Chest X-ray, AP view. Patient: 33 years old, sex M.
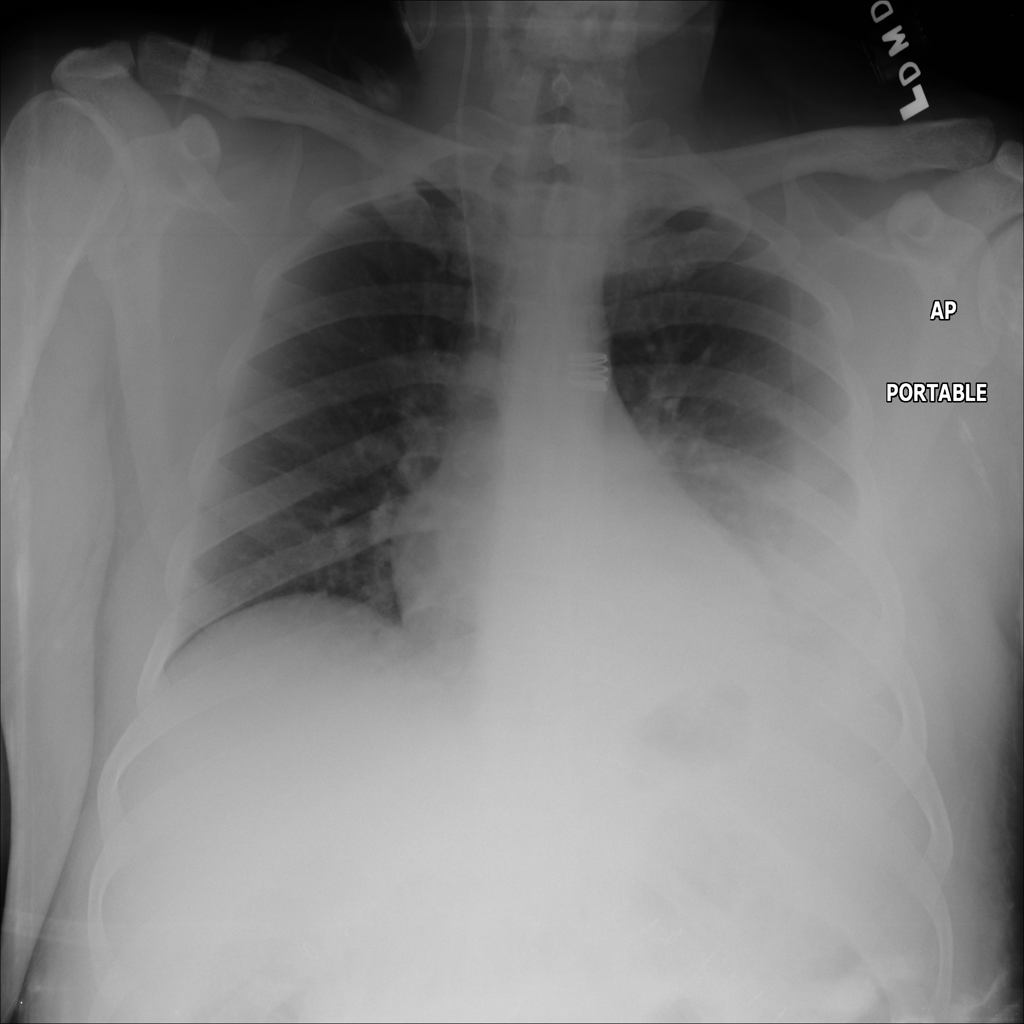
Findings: Pneumonia